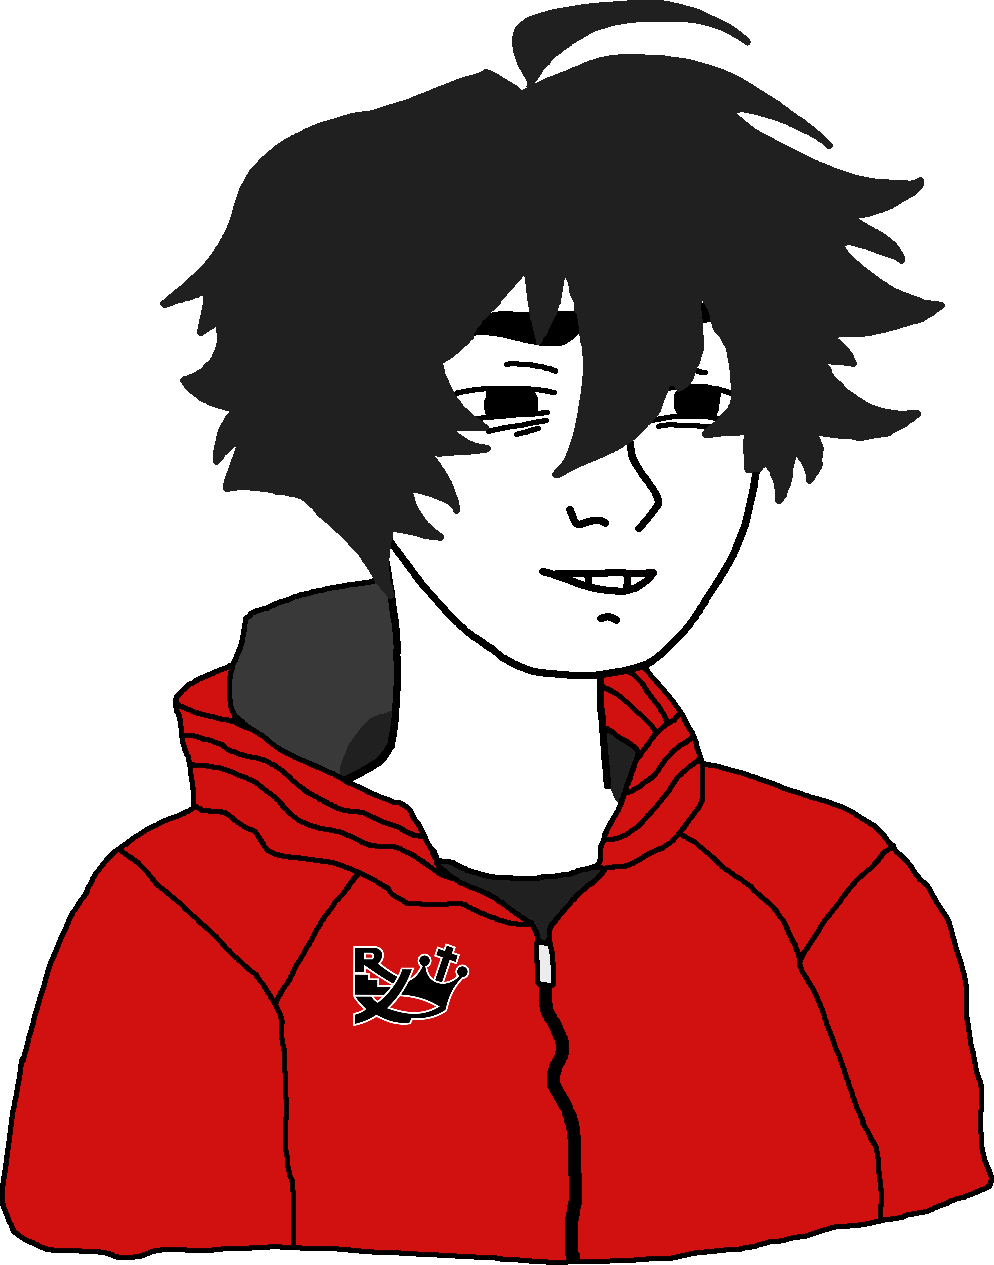
Label: 5_Twinkjak